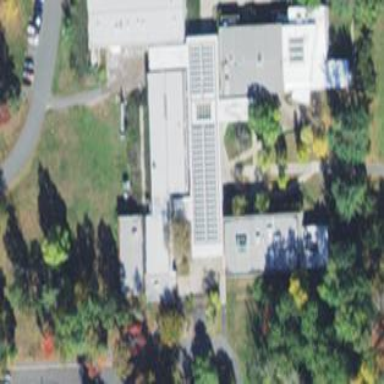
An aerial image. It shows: College building.